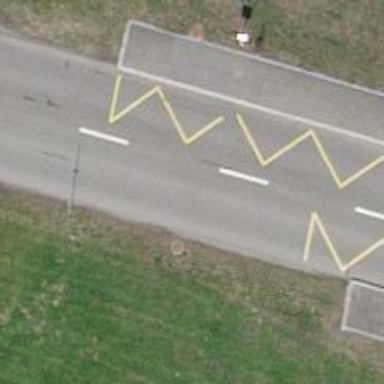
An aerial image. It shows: Bus stop with stop position for public transport.